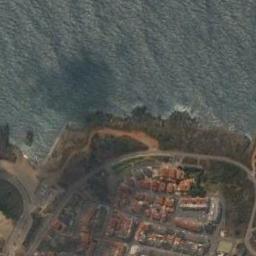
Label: beach